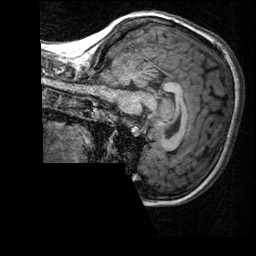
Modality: T1w
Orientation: sagittal
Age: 25
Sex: female
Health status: healthy
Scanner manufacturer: siemens
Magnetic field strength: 3 T
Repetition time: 2.3 s
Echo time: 0.00303 s